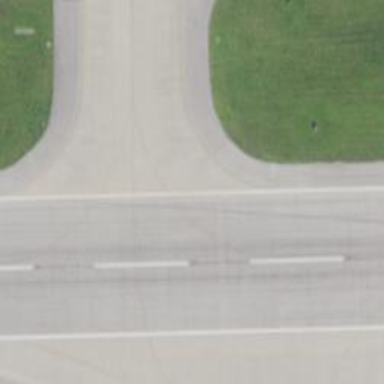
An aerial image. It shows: View of taxiway at the airport.